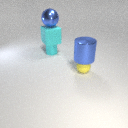
large blue metal sphere above large cyan rubber cube